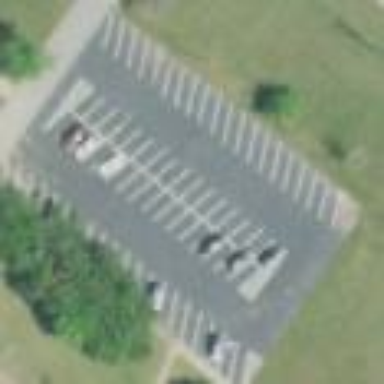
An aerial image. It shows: Parking area with asphalt surface.